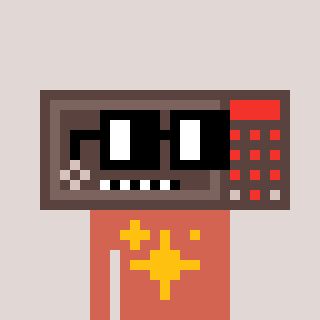
a pixel art character with square black glasses, a wallsafe-shaped head and a peachy-colored body on a warm background